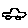
Label: car